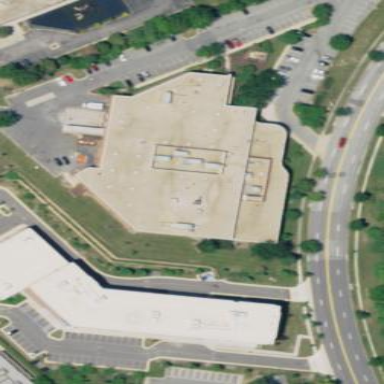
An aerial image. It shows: School.